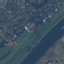
Land use / land cover: River